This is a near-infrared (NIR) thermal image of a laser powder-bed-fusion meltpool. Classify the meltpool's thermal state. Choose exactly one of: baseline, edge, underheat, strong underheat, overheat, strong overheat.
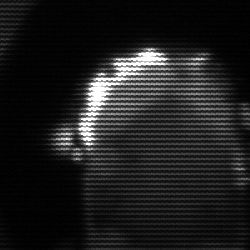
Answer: baseline